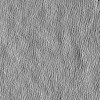
Atmospheric dust classification: not_dusty